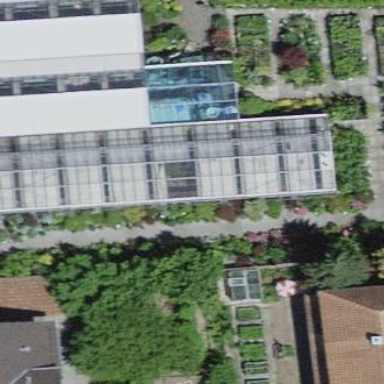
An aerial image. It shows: Greenhouse used for horticulture purposes.